Question: - 'cv2.GaussianBlurr(img, kernel_size, sigma)'- - - -

'''
import cv2
import numpy as np
# Read Image
img_path = 'image.jpg'
img = cv2.imread(img_path)
img = cv2.cvtColor(img, cv2.COLOR_BGR2RGB)
# Gaussian Blurr
Kernel = np.ones((15,15))
sigma = 2
Blurred_Image = cv2.GaussianBlur(img, (Kernel.shape[0], Kernel.shape[1]), sigma)
'''
## Gaussian Kernel Manual Code:
'''
def dnorm(x, mu, sd):
return 1 / (np.sqrt(2 * np.pi) * sd) * np.e ** (-np.power((x - mu) / sd, 2) / 2)
def gaussian_kernel(size, sigma=1, verbose=False):
kernel_1D = np.linspace(-(size // 2), size // 2, size)
for i in range(size):
kernel_1D[i] = dnorm(kernel_1D[i], 0, sigma)
kernel_2D = np.outer(kernel_1D.T, kernel_1D.T)
kernel_2D *= 1.0 / kernel_2D.max()
if verbose:
plt.imshow(kernel_2D, interpolation='none',cmap='gray')
plt.title("Image")
plt.show()
return kernel_2D
'''
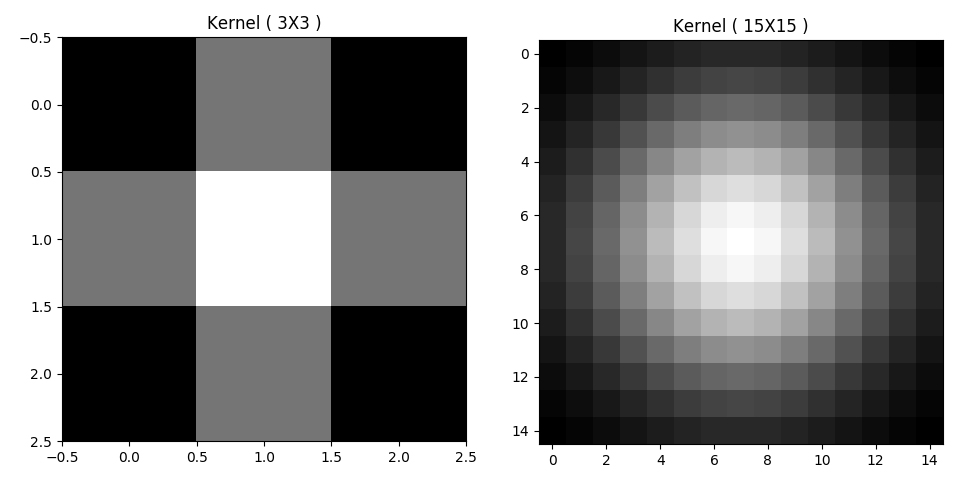
Answer: Here is one way in Python/OpenCV.
'''
- Read the input
- Create a delta image (one white pixel in the center of a black background)
- Blur the image
- List item
- Resize the image to enlarge it
- Stretch the image to full dynamic range
- Save the result
'''
'''
import cv2
import numpy as np
import skimage.exposure as exposure
# create delta image
dims = 30
dims2 = 30 // 2
delta = np.zeros((dims,dims,3), dtype=np.float32)
delta[dims2:dims2+1, dims2:dims2+1] = (255,255,255)
# blur image
blur = cv2.GaussianBlur(delta, (0,0), sigmaX=5, sigmaY=5)
# resize 16x
dims4x = dims * 16
resized = cv2.resize(blur, (dims4x,dims4x), interpolation = cv2.INTER_AREA)
# stretch to full dynamic range
result = exposure.rescale_intensity(resized, in_range='image', out_range=(0,255)).astype(np.uint8)
# save image
cv2.imwrite('delta.png',delta)
cv2.imwrite('gaussian_blur_view.png',result)
# show the images
cv2.imshow("delta", delta)
cv2.imshow("result", result)
cv2.waitKey(0)
cv2.destroyAllWindows()
'''
Delta image:
<URL>
Result:
<URL>